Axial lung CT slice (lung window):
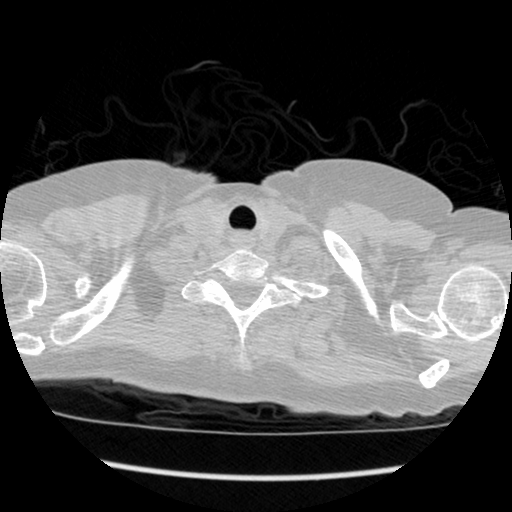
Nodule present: no